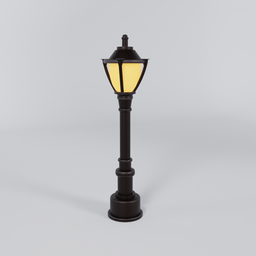
Label: lighting